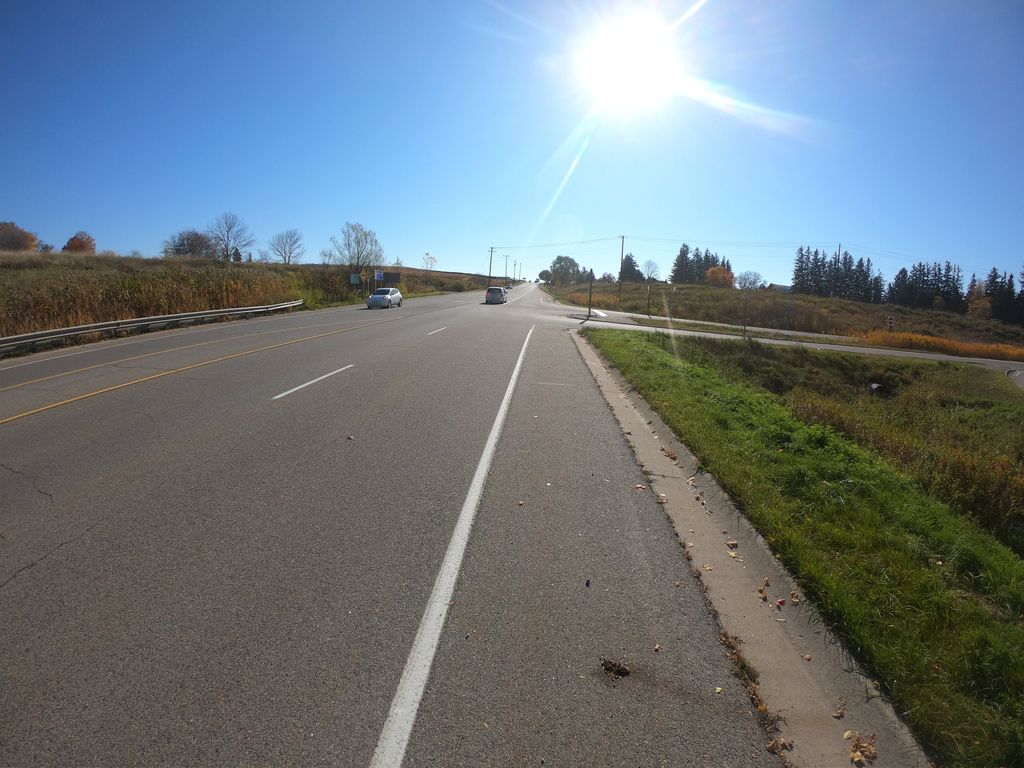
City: kitchener-waterloo